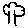
Label: tree